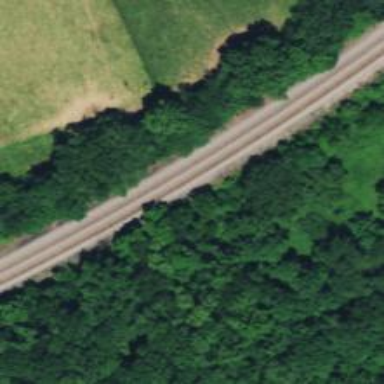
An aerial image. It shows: Abandoned railway.